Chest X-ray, PA view. Patient: 49 years old, sex F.
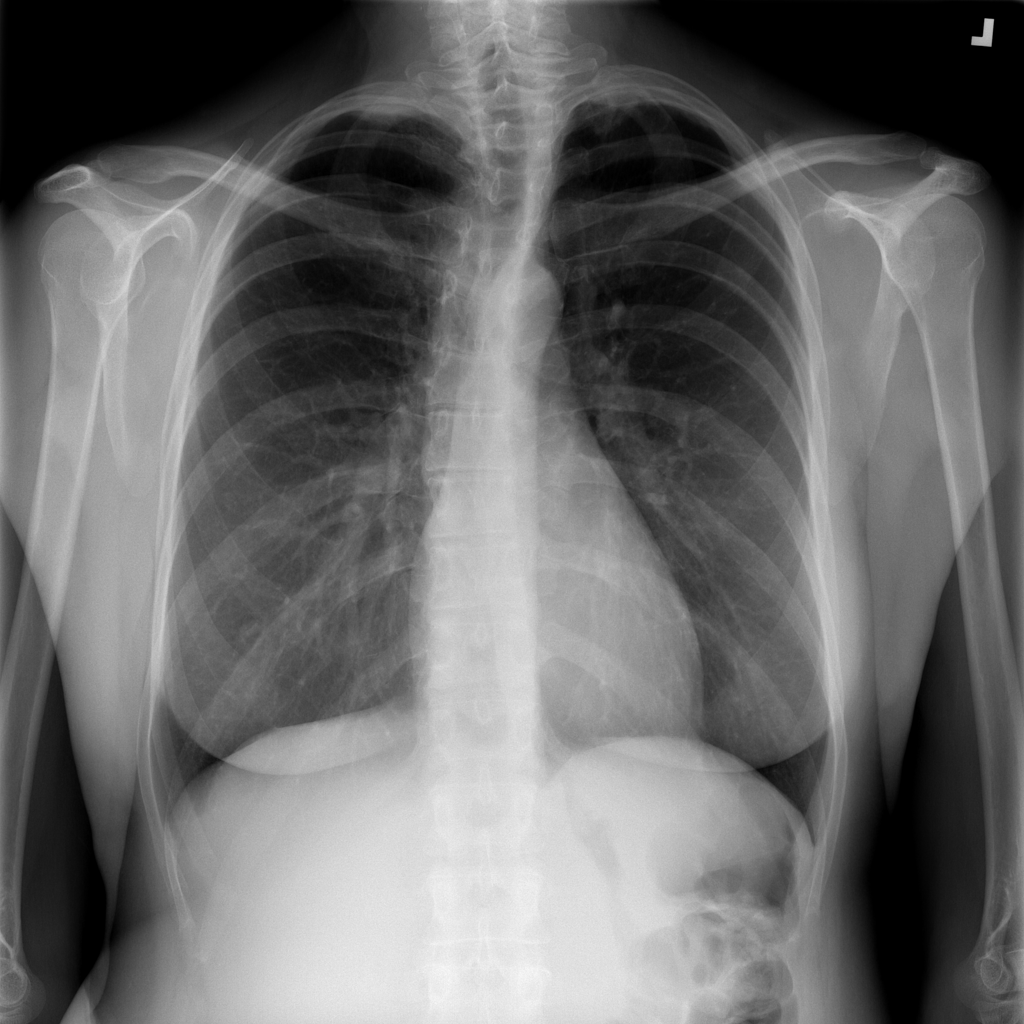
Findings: No Finding